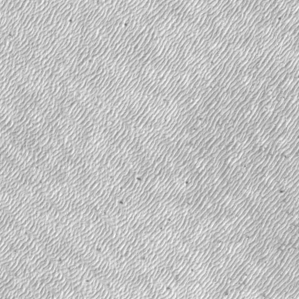
Label: frost